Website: crate-barrel
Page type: payment
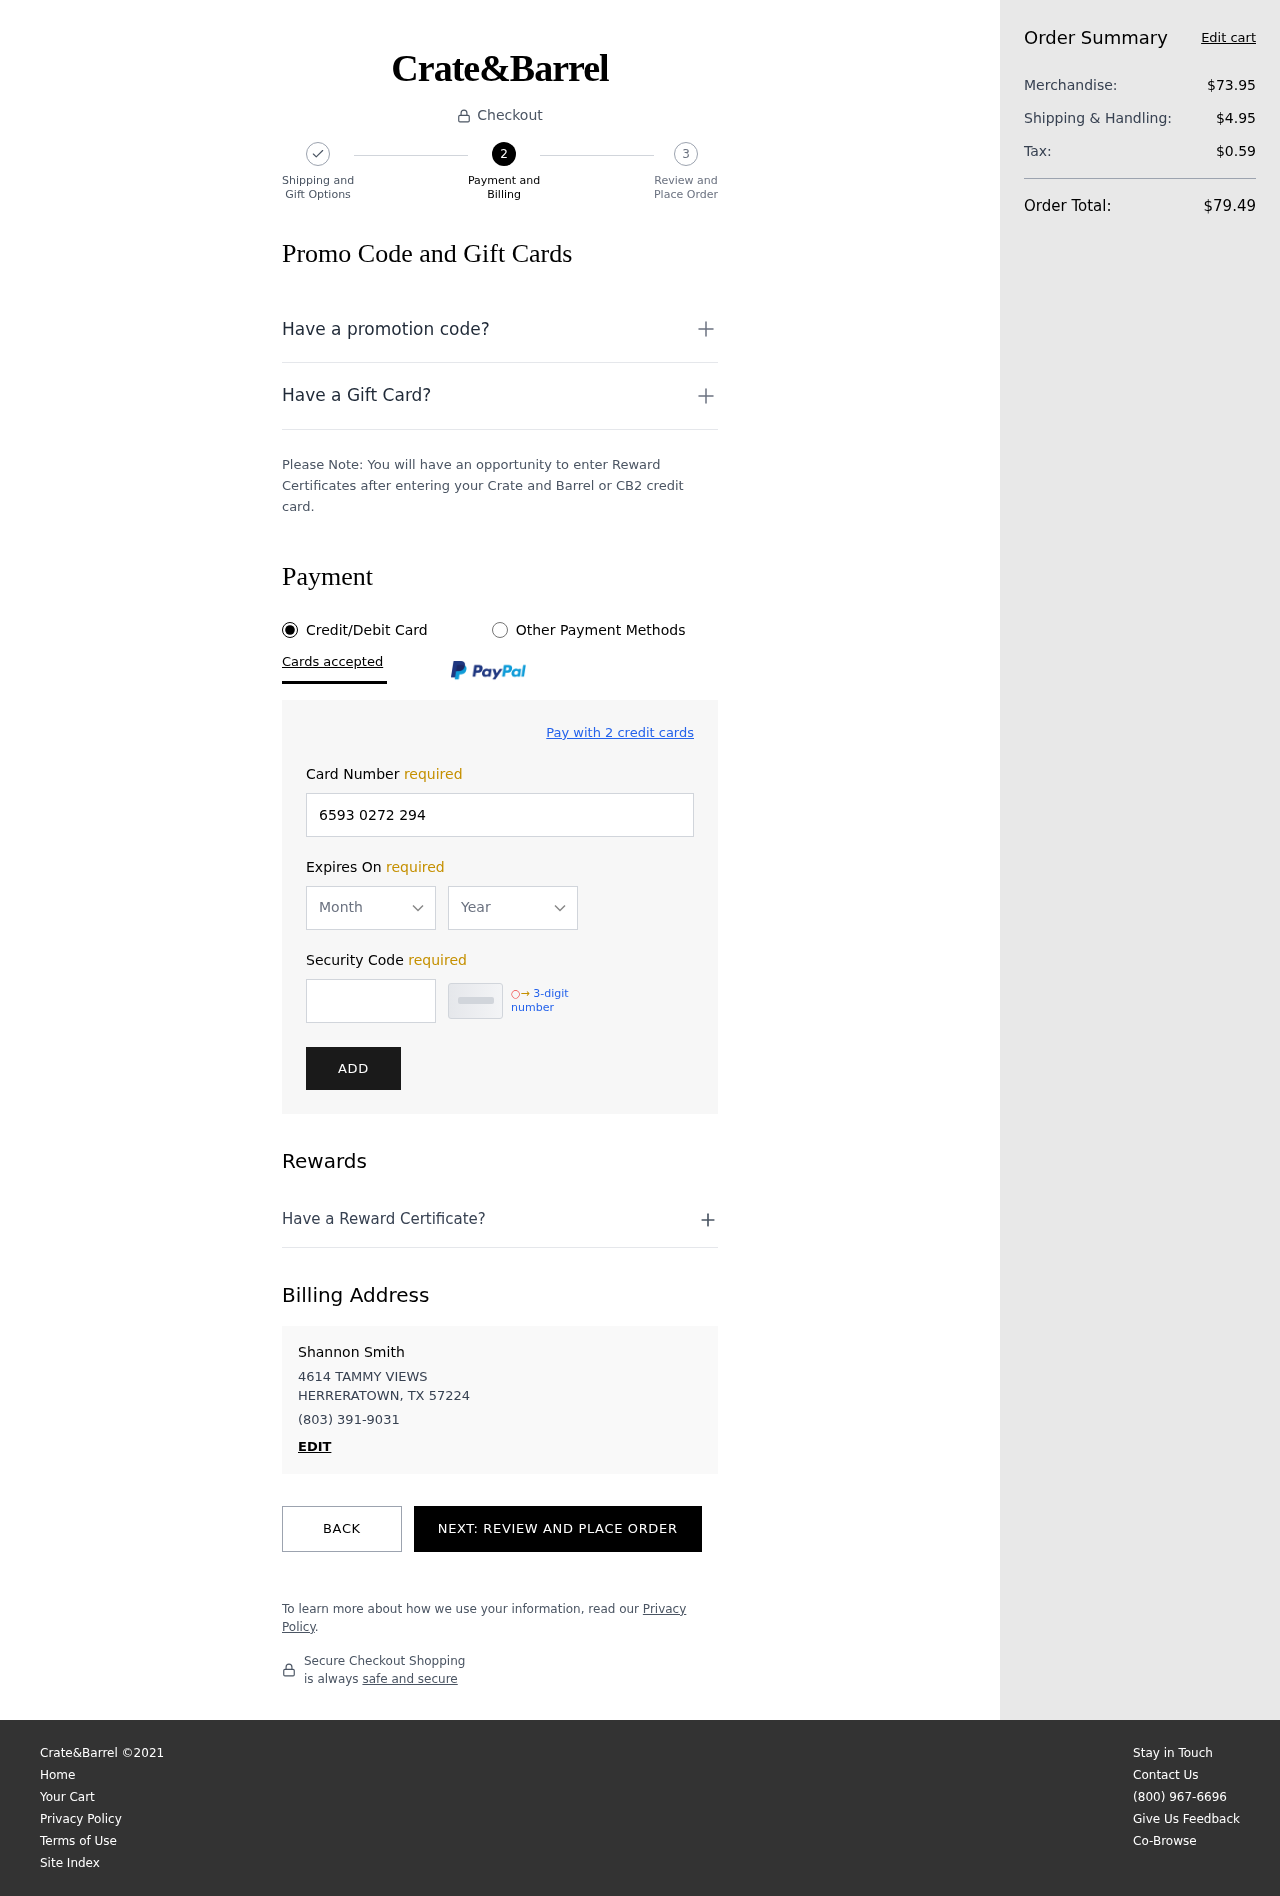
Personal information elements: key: PII_CARD_EXPIRY_MONTH
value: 01
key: PII_CARD_EXPIRY_YEAR
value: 29
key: PII_CITY_STATE_ZIP
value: HERRERATOWN, TX 57224
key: PII_FULLNAME
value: Shannon Smith
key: PII_PHONE
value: (803) 391-9031
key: PII_STREET
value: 4614 TAMMY VIEWS
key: PII_CARD_NUMBER
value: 6593 0272 2949 8012
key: PII_CARD_CVV
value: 001
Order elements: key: ORDER_SUBTOTAL
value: $73.95
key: ORDER_SHIPPING_COST
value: $4.95
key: ORDER_TAX
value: $0.59
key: ORDER_TOTAL
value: $79.49